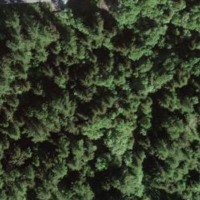
EUNIS habitat code: 43
Species observed at this site:
Sciurus vulgaris
Petasites albus